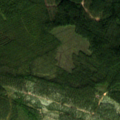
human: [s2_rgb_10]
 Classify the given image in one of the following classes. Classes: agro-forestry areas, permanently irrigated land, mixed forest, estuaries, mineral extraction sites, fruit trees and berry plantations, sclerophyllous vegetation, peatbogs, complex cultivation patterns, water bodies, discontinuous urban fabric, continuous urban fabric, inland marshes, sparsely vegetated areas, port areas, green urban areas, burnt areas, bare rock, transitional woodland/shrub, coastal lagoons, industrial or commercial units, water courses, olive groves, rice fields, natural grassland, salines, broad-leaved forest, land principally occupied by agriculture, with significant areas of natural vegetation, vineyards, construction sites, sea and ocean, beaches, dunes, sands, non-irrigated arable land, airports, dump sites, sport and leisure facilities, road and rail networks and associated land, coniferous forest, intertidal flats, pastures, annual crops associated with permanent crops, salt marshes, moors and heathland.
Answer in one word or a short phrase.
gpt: coniferous forest, mixed forest, transitional woodland/shrub